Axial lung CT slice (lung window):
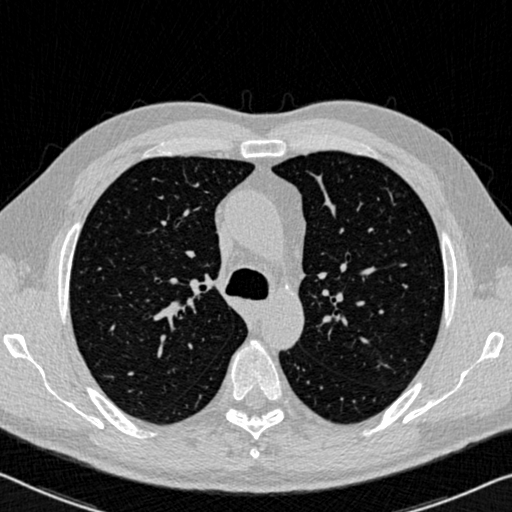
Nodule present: no